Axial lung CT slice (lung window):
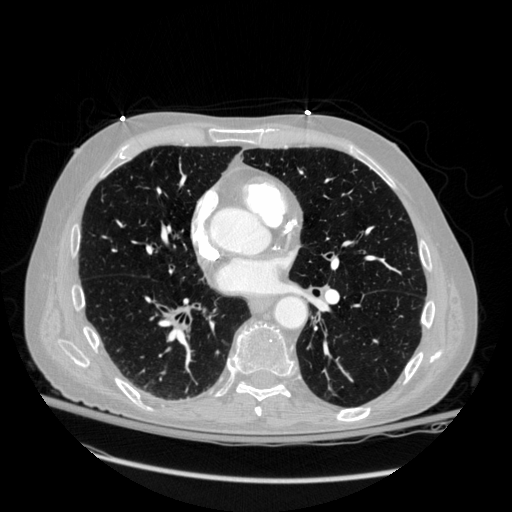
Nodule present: no